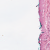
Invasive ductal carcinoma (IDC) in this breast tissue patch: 0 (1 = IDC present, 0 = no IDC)